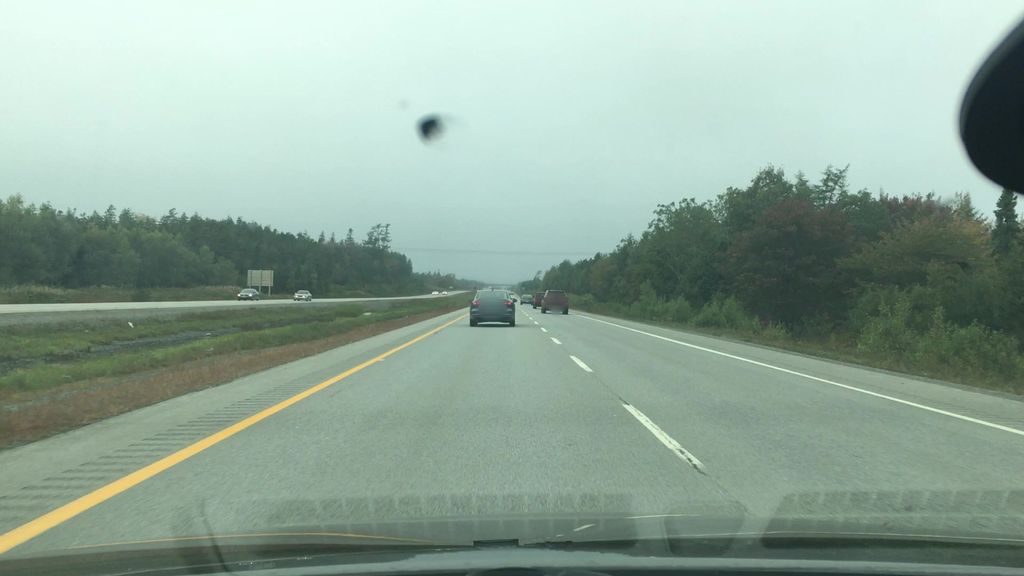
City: halifax